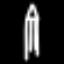
Label: pencil